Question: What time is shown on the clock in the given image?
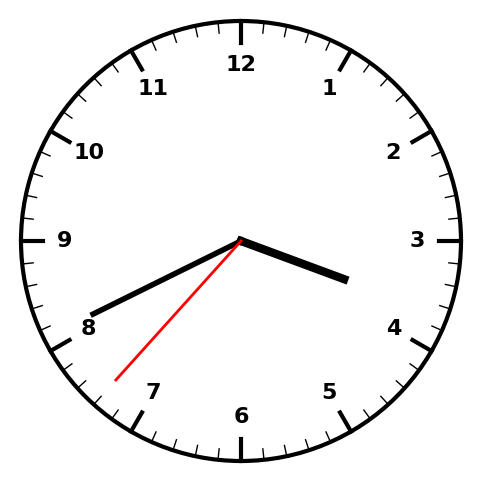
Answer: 03:40:37